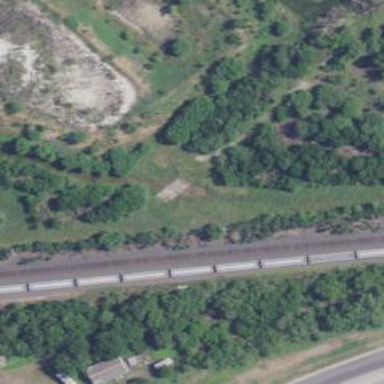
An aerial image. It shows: Railway siding with rails.